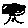
Label: tree